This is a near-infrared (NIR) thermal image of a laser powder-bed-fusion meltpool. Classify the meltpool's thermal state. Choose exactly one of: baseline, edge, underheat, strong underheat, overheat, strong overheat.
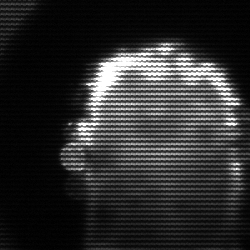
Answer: baseline